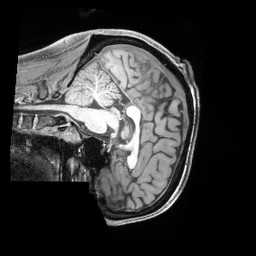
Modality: T1w
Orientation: sagittal
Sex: male
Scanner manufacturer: siemens
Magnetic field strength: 3 T
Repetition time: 2.4 s
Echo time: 0.00222 s